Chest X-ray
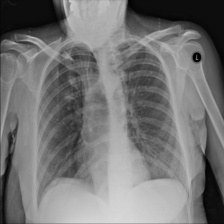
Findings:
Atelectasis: negative
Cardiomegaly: negative
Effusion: negative
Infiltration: negative
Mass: negative
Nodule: negative
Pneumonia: negative
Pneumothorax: negative
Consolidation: negative
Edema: negative
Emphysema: negative
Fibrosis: negative
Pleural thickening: negative
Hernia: negative